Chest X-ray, PA view. Patient: 34 years old, sex M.
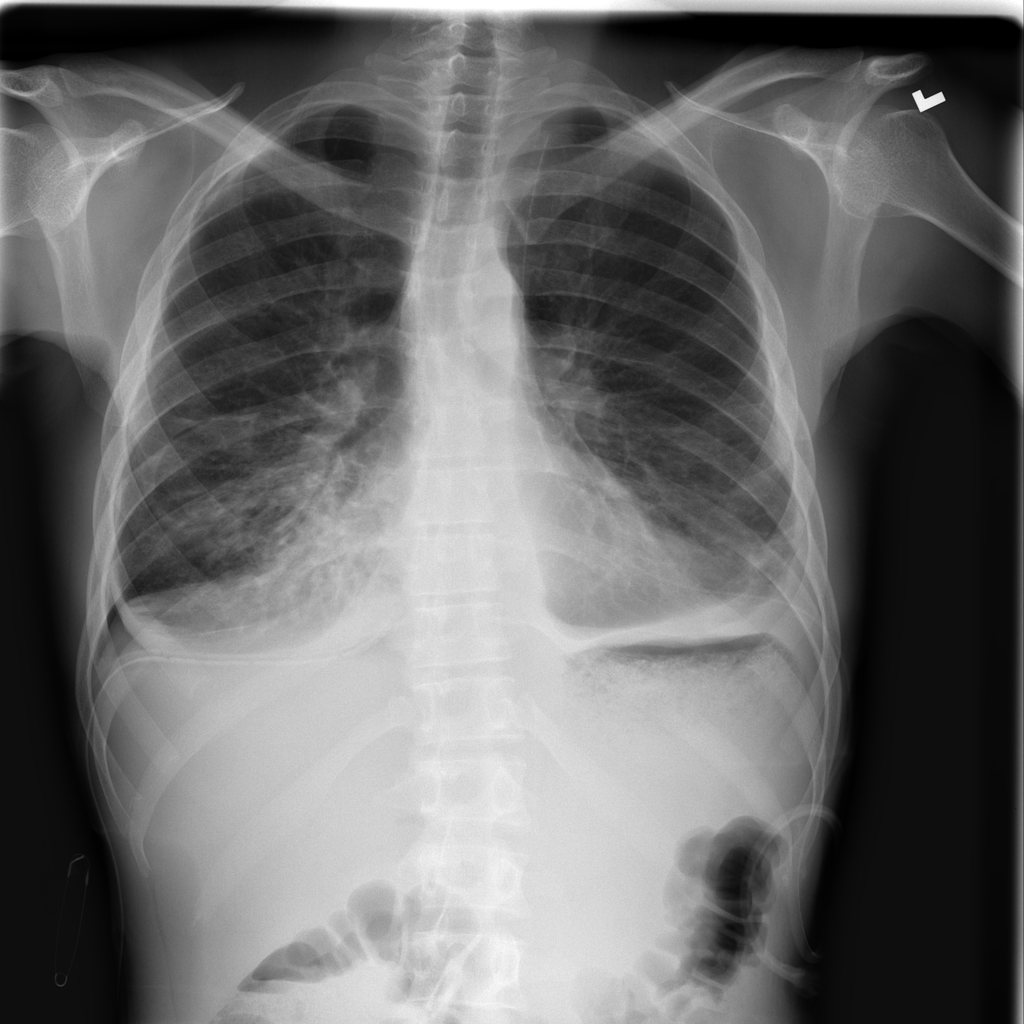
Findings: Effusion, Pneumothorax